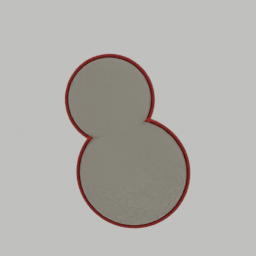
Label: furniture